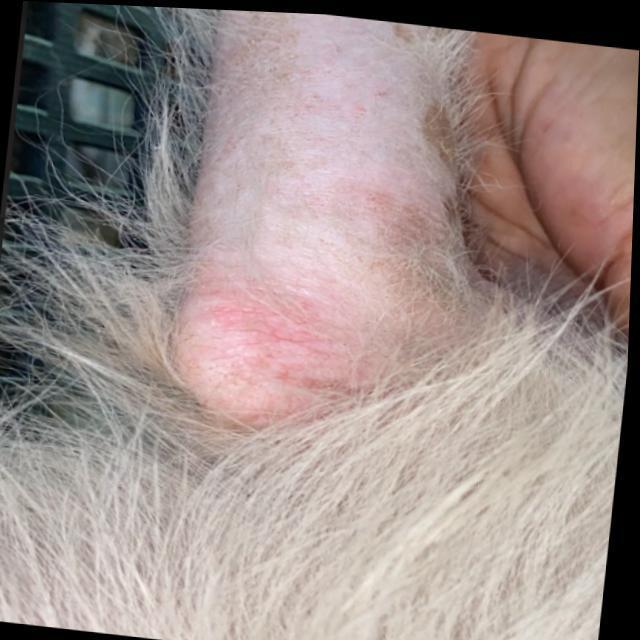
Canine demodicosis (Demodex mange) — caused by Demodex canis mites. Presents with alopecia, follicular papules, pustules, and comedones. Often localized on face and forelimbs.